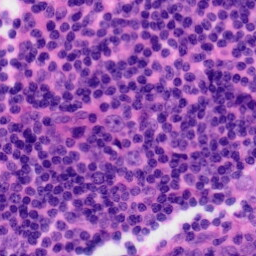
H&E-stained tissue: Tonsil